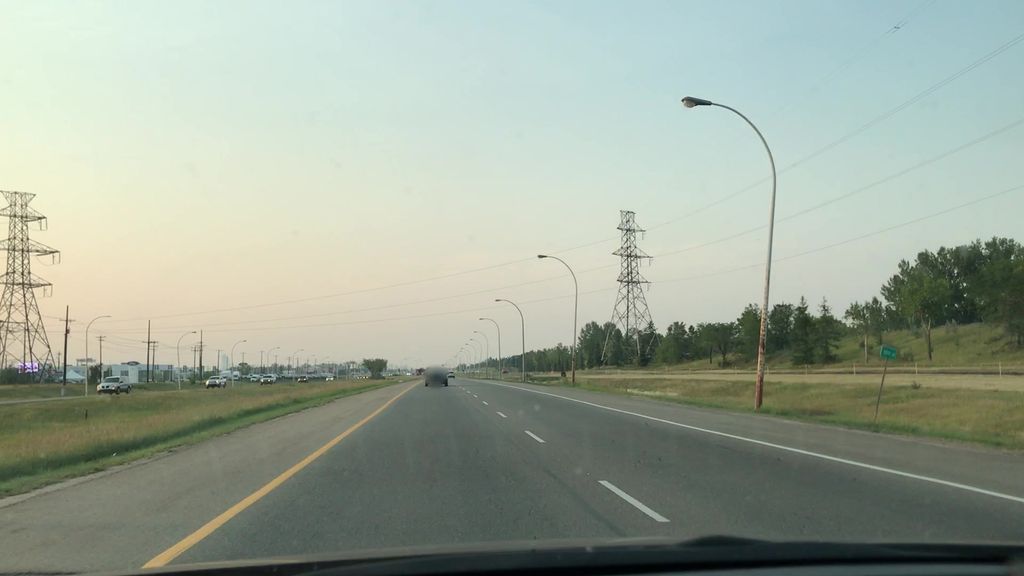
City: edmonton